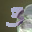
Label: 3